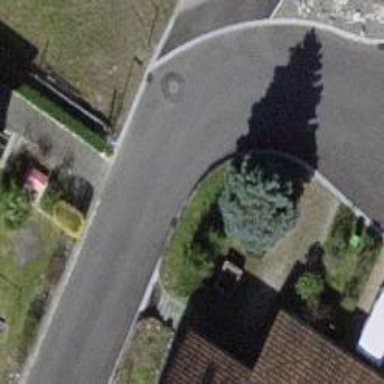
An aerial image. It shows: Residential road with asphalt surface and no sidewalks.